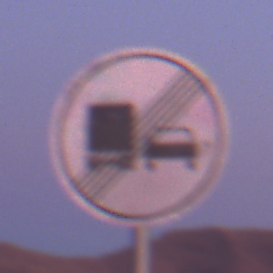
Verkehrszeichen: EndeUeberholverbotKraftfahrzeuge
Umgebung: Outdoor, Nature
Tageszeit: Dawn
Wetter: PartlyCloudy
Licht: Natural
Jahreszeit: NotSpecified
Kontrast: MediumContrast